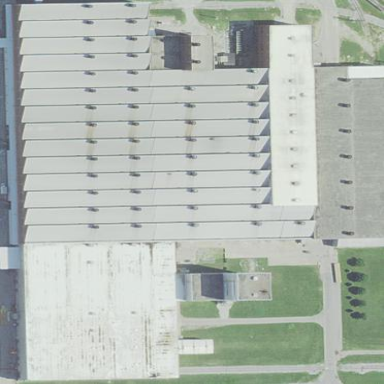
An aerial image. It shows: Industrial building.